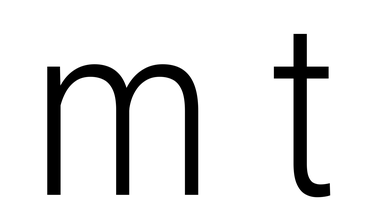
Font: Roboto_Condensed_Light